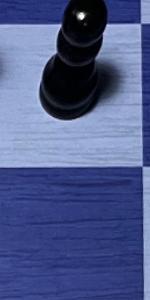
Label: Empty